Question: So first off this is what i'm trying to achieve

I want to keep the logo centered in the middle of the webpage with the searchbar pulled to the right(with text under it)
This is the code I currently have:
<URL>
'''
<div class="divide-nav navbar logo-nav navbar-static-top" role="navigation">
<ul class="nav navbar-nav">
<li>
<div class="col-lg-5 col-xs-10 col-centered">
<a href="/">
<img style="max-width:600px; margin-top: -7px;" src="http://i.imgur.com/FL53zwz.png">
</a>
</div>
</li>
</ul>
<div class="col-sm-3 col-md-3 pull-right">
<form class="navbar-form" role="search">
<div class="input-group">
<input type="text" class="form-control" placeholder="Search" name="srch-term" id="srch-term">
<div class="input-group-btn">
<button class="btn btn-default" type="submit"><i class="glyphicon glyphicon-search"></i>
</button>
</div>
</div>
<br>
<p class="white">
PH: 09 <PHONE>
<br> FAX: 09 <PHONE>
</p>
</form>
</div>
</div>
'''
and then the CSS
'''
.divide-nav{
height: 120px;
background-color: #222222;
border: 0 !important;
}
.logo-nav{
margin-bottom: 0px;
}
.white, .white a {
color: #fff;
}
.col-centered{
float: none;
margin: 0 auto;
}
'''
The issue is that the logo is not quite centered, and is pulling left slightly.
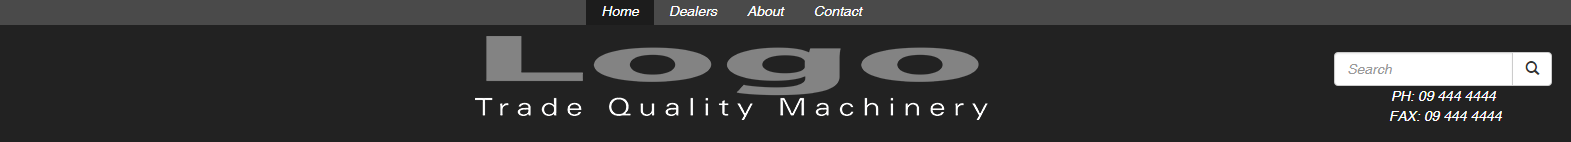
Answer: # DEMO https://jsbin.com/iJaJAzIM

1. The logo needs an absolute position and the image size matters. If it's 300px then its left is 50% and top is 50% but the top and left margin is negative by half the width and height.
2. navbar will need to be colored by you. Look at the unminified Bootstrap default CSS to know what selector to target and do those changes in the min-width media query.
3. How this collapses needs to be adjusted by you in the CSS before the media query. Anthing done here affects all viewport sizes so you may have to reverse it in a min width.
'''
.navbar {
margin: 0
}
.logobar img {
width: 100%;
max-width: 200px;
margin: 0 auto;
display: block;
padding: 2% 3%;
}
.logobar {
color: #fff;
background: #333;
position: relative;
margin-bottom: 20px;
padding: 15px;
}
.logobar form {
text-align: center;
margin-top: 15px;
}
@media (min-width:500px) {
.logobar img {
float: left;
margin-top: 20px;
}
.logobar form {
text-align: center;
margin-top: 15px;
float: right;
width: 40%;
}
}
@media (min-width:768px) {
.logobar {
padding: 30px 0
}
.logobar img {
position: absolute;
height: auto;
padding: 0;
max-width: 300px;
margin-top: -25px;
top: 50%;
left: 50%;
margin-left: -150px;
float: none;
}
.logobar form {
margin-top: 25px;
float: right;
width: 200px;
text-align: center;
padding-right: 2%;
}
.navbar > .container {
text-align: center
}
.navbar-header {
float: none;
display: inline-block;
}
.navbar .navbar-nav {
float: none;
display: inline-block;
clear: none;
}
.navbar .navbar-nav > li {
float: none;
display: inline-block;
}
.navbar .navbar-nav > li li {
text-align: left
}
.collapse.navbar-collapse#centerednav {
float: none;
display: inline-block!important;
width: auto;
clear: none;
}
}
'''
'''
<div class="navbar navbar-inverse navbar-static-top" role="navigation">
<div class="container">
<div class="navbar-header">
<button type="button" class="navbar-toggle" data-toggle="collapse" data-target=".navbar-collapse">
<span class="sr-only">Toggle navigation</span>
<span class="icon-bar"></span>
<span class="icon-bar"></span>
<span class="icon-bar"></span>
</button>
</div>
<div class="collapse navbar-collapse" id="centerednav">
<ul class="nav navbar-nav">
<li class="active">
<a href="#">
Home
</a>
</li>
<li>
<a href="#about">
About
</a>
</li>
<li>
<a href="#contact">
Contact
</a>
</li>
<li class="dropdown">
<a href="#" class="dropdown-toggle" data-toggle="dropdown">
Dropdown <b class="caret"></b>
</a>
<ul class="dropdown-menu">
<li>
<a href="#">
Action
</a>
</li>
<li>
<a href="#">
Another action
</a>
</li>
<li>
<a href="#">
Something else here
</a>
</li>
<li class="divider"></li>
<li class="dropdown-header">Nav header</li>
<li>
<a href="#">
Separated link
</a>
</li>
<li>
<a href="#">
One more separated link
</a>
</li>
</ul>
</li>
</ul>
</div>
<!--/.nav-collapse -->
</div>
<!-- /.container -->
</div>
<!-- /.navbar -->
<div class="logobar clearfix">
<img src="http://i.imgur.com/FL53zwz.png">
<form role="search">
<div class="input-group">
<input type="text" class="form-control" placeholder="Search" name="srch-term" id="srch-term">
<div class="input-group-btn">
<button class="btn btn-default" type="submit"><i class="glyphicon glyphicon-search"></i>
</button>
</div>
</div>
<br>
<p> PH: 09 <PHONE> <br>
FAX: 09 <PHONE> </p>
</form>
</div><!-- /.logobar -->
'''